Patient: sex M, age 81
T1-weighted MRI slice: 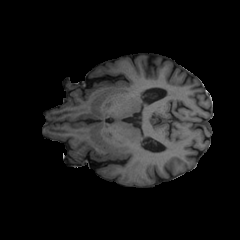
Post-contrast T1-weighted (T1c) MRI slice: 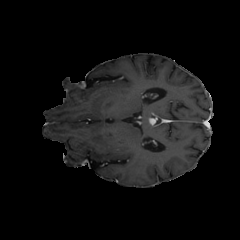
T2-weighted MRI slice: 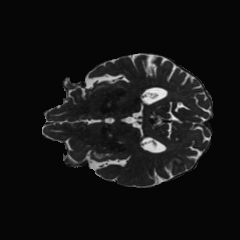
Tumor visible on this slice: no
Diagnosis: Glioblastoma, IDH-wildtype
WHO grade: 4